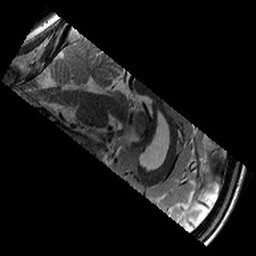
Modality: T2w
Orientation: sagittal
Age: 11
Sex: male
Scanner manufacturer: siemens
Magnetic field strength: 3 T
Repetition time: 9.23 s
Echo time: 0.067 s